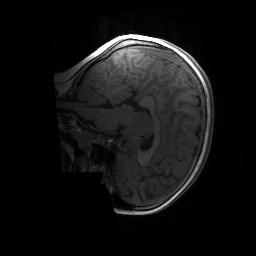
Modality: T1w
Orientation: sagittal
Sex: female
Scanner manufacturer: siemens
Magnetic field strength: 3 T
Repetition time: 1.9 s
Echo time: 0.00243 s